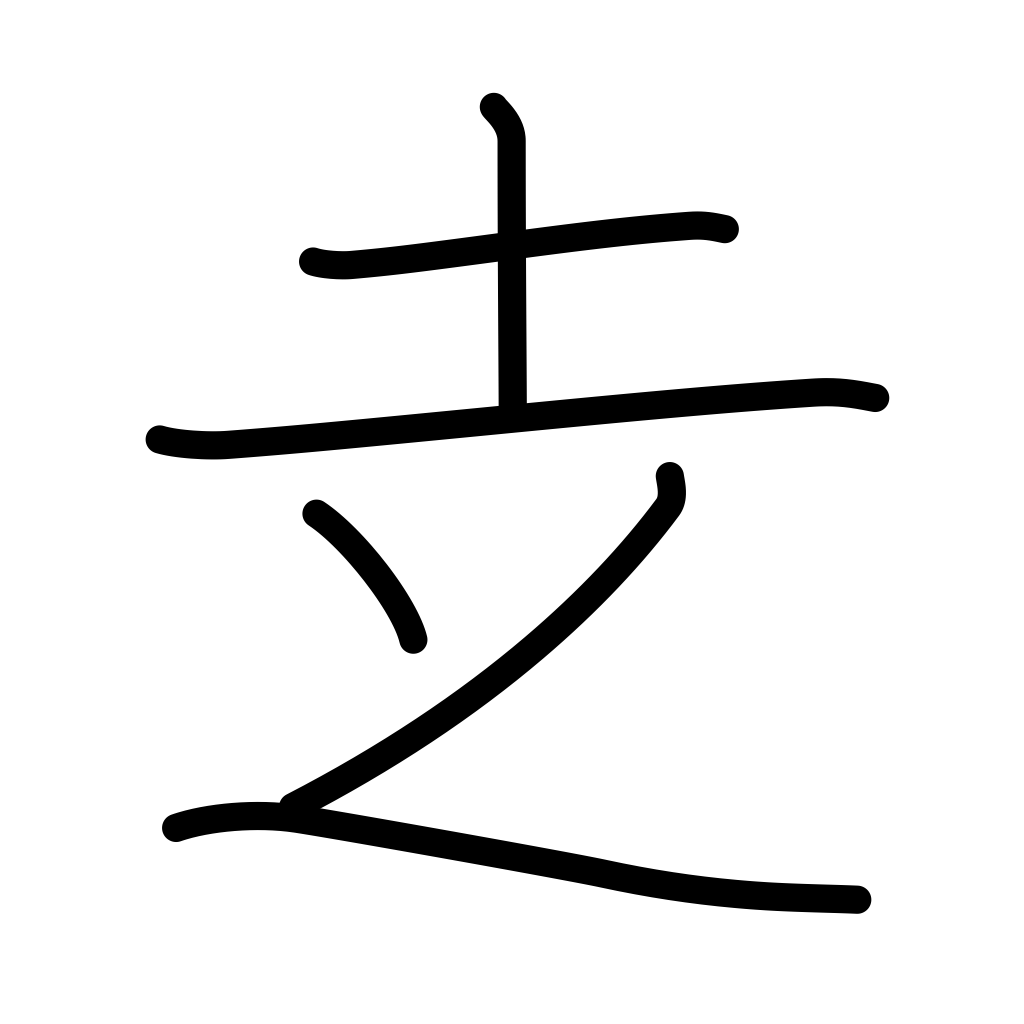
Meaning: walk, go on foot, run, leave